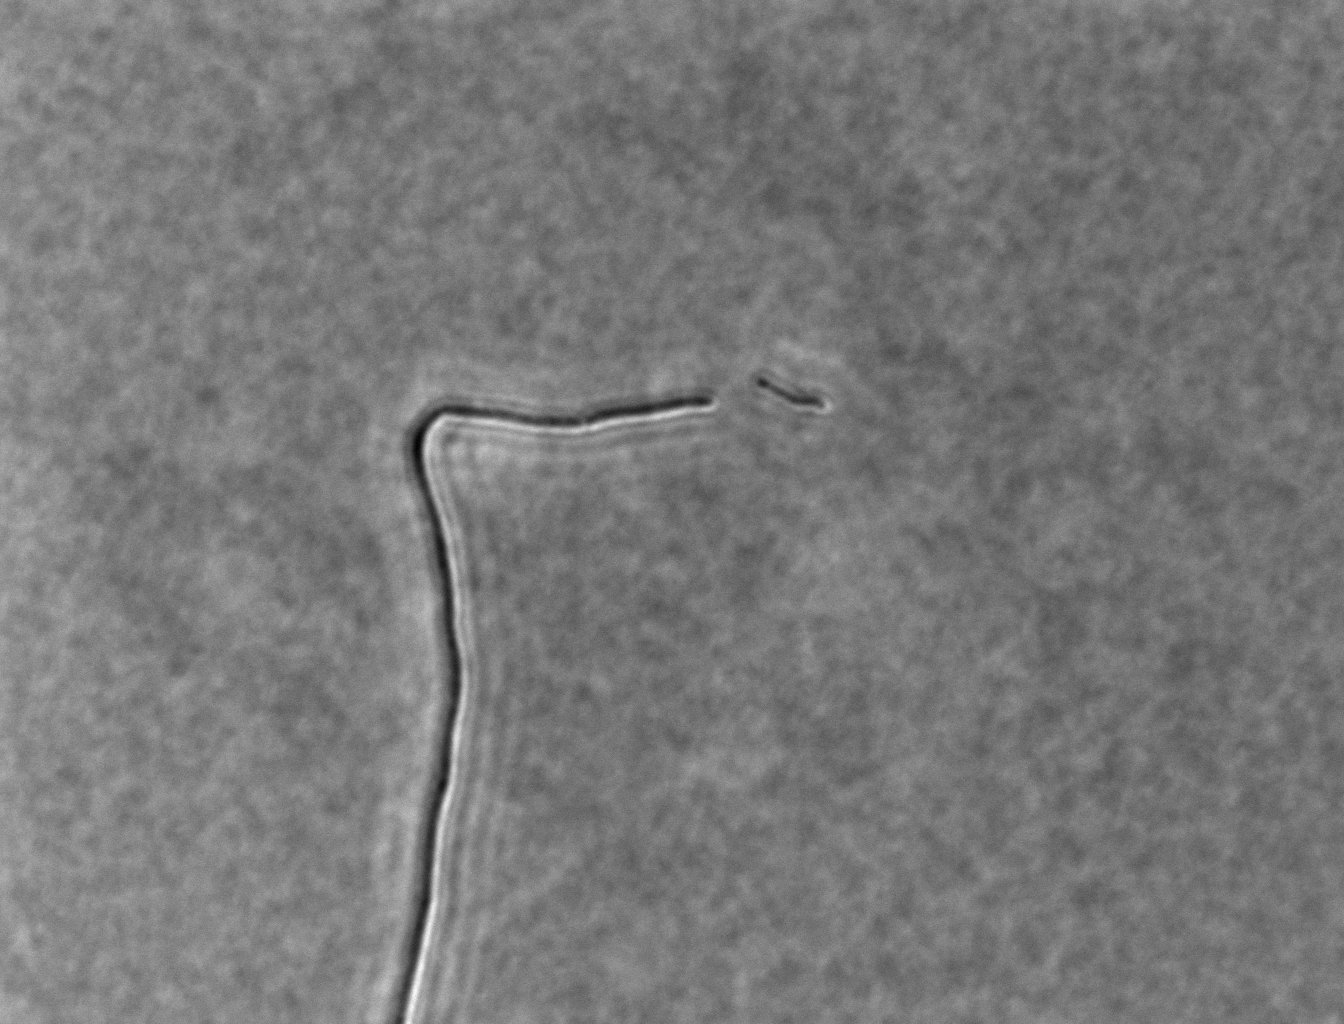
Defocused phase contrast microscopy, 60x objective, 3 h incubation